Interaction volume radius: 10 \u00c5
Interaction volume height: 10 \u00c5
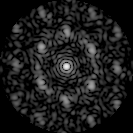
Disorder parameter: 0.6266